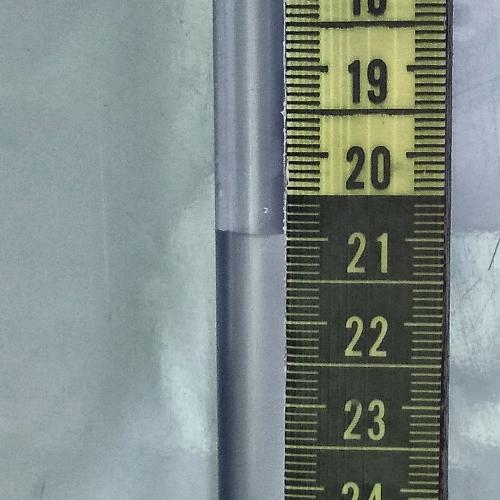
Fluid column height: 21.0 cm